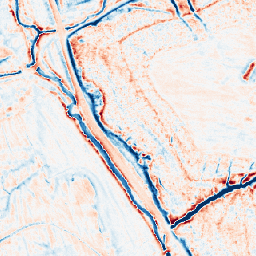
Category: edge_preserving
Decomposition family: anisotropic_diffusion
Decomposition parameters: iterations: 20
kappa: 100
gamma: 0.2
Upsampling method: nearest
Upsampling parameters: scale: 4
Upsampling scale: 4